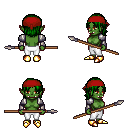
a pixel art fantasy rpg character, female body template, orc, green skin, steel arm armor, white pants, green long bangs hairstyle, red bandana, gold boots, spear, four views (front, back, left, right), 2x2 character sprite sheet, small pixel art, hard edges, no anti-aliasing